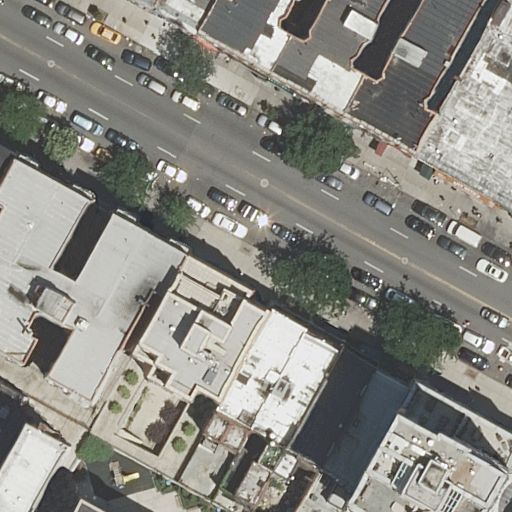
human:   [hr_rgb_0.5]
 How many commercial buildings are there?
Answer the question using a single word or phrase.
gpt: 0

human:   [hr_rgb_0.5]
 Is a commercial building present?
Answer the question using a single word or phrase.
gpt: no

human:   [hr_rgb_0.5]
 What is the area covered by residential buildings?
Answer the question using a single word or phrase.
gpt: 4513m2

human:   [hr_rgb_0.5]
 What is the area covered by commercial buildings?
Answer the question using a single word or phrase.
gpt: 0m2

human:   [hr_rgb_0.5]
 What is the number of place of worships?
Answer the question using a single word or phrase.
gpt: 1

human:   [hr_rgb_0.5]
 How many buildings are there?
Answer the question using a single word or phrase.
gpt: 17

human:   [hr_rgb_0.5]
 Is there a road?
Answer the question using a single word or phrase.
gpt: yes

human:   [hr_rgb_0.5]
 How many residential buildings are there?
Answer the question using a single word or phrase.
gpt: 17

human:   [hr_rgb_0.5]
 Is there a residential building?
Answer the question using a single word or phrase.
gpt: yes

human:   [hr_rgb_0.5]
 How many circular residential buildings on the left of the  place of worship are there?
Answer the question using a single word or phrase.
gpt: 0

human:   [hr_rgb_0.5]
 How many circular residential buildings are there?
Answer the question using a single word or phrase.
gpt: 0

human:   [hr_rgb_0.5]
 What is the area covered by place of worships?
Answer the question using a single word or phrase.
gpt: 39m2

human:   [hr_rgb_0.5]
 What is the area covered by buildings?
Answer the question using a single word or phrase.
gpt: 4513m2

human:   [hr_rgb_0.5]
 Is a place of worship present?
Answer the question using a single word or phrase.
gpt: yes

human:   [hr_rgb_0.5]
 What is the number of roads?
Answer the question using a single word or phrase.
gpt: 1

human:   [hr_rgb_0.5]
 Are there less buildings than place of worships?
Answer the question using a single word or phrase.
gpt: no

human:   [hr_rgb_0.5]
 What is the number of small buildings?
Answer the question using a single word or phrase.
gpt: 6

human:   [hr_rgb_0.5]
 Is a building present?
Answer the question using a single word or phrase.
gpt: yes

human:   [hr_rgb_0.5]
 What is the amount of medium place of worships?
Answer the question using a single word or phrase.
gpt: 0

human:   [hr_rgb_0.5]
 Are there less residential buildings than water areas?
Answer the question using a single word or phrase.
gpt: no

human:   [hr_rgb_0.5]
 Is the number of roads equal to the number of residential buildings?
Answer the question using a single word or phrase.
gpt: no

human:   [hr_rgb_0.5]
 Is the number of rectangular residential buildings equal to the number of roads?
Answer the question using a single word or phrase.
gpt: no

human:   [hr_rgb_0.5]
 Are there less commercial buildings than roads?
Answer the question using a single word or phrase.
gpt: yes

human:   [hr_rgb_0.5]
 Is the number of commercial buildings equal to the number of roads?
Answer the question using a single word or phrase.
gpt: no

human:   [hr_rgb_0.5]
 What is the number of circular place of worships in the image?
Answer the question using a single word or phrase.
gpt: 0

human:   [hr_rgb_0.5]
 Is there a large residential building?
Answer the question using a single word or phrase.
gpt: yes

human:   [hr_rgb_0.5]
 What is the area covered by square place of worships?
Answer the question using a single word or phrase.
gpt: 0m2

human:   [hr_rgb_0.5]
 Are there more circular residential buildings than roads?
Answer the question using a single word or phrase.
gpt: no

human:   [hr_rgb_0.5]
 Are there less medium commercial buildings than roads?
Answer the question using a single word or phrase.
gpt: yes

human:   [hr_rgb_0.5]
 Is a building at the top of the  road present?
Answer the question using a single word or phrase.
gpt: yes

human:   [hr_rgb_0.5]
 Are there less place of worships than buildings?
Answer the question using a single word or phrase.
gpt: yes

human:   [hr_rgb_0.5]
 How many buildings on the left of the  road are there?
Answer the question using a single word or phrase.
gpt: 6

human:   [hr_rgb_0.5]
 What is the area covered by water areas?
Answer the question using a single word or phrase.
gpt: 0m2

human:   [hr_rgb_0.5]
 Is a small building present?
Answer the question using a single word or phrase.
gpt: yes

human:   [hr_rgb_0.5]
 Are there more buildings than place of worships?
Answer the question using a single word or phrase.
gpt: yes

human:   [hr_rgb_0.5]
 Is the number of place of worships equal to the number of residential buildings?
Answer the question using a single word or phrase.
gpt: no

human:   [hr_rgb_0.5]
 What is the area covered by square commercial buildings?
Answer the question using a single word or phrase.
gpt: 0m2

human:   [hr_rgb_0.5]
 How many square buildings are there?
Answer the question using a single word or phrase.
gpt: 0

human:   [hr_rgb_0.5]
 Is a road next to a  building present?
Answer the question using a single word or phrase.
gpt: yes

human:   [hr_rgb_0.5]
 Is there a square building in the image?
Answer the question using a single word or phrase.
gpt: no

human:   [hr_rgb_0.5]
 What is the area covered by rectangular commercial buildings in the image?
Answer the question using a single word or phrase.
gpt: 0m2

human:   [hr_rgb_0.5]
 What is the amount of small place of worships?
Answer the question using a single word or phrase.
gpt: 1

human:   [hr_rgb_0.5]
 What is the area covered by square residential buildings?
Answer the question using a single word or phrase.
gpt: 0m2

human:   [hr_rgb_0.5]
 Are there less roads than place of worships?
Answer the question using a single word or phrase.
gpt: no

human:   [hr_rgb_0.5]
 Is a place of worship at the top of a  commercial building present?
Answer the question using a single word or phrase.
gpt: no

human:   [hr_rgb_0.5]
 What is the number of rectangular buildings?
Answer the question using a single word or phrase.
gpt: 9

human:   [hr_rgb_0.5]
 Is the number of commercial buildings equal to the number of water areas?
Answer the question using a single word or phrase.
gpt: yes

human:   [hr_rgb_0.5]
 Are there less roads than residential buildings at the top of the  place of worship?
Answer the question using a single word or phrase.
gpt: yes

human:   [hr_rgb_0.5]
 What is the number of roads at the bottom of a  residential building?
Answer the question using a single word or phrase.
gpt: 1

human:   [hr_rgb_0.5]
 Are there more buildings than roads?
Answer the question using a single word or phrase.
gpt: yes

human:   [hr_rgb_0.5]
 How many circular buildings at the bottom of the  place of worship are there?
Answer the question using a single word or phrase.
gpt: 0

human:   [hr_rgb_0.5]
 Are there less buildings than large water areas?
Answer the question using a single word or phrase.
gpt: no

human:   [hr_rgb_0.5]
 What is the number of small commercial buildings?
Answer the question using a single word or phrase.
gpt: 0

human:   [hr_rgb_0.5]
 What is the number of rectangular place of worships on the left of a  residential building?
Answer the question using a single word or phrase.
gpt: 0

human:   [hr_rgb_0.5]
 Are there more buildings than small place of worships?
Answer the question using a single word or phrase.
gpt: yes

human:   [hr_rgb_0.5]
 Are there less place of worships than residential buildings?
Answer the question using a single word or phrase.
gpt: yes

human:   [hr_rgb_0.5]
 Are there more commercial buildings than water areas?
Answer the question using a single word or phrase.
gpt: no

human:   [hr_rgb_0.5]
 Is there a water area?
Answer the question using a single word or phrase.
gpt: no

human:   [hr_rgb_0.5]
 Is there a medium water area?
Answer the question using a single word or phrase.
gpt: no

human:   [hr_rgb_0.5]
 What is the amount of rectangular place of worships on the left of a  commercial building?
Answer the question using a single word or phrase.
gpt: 0

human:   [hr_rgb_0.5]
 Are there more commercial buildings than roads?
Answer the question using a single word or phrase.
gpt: no

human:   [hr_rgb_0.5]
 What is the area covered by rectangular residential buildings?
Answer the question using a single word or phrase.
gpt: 680m2

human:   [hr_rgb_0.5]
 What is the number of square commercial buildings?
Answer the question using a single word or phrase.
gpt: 0

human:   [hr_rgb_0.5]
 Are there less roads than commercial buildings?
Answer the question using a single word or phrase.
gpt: no